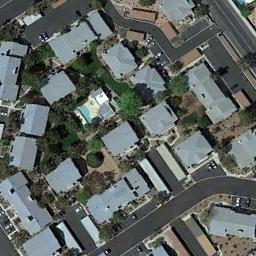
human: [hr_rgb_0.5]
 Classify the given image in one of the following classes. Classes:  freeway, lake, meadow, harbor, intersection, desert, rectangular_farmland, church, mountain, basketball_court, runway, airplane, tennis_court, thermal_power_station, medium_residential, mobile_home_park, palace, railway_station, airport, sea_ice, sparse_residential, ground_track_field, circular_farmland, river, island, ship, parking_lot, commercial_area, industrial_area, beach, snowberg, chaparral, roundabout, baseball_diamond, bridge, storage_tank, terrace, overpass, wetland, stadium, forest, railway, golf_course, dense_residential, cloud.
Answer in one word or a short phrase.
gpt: medium_residential